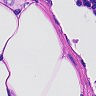
Metastatic tissue present: no